Current action and preconditions to check: trajectory_clear

Your task: For each precondition in the list above, predict whether it will hold at this action.

Consider the current scene as observed from the mobile robot's camera, and analyze the predicted future states of all dynamic agents (e.g., people, animals, vehicles, or any moving entities) within the NEXT SECOND.

IMPORTANT: Only answer "very likely" if you are absolutely certain—based on strong, clear evidence—that a dynamic agent will violate the precondition in the predicted future state. Do NOT answer "very likely" for unlikely, ambiguous, or low-probability risks.

Ask yourself for each precondition: Is there a high probability, with clear and convincing evidence, that the predicted future states of any dynamic agent will interfere with the predicted future state of the currently executing action within the NEXT SECOND, causing that precondition to fail?

Assess the risk level based on these predictions. Use "likely" or "very likely" if motions create a clear risk of interference.

Use "neutral" or "improbable" if agents are nearby but their predicted paths are clearly diverging or non-conflicting.

Failure Risk Categories: "very improbable", "improbable", "neutral", "likely", "very likely"

Answer Format: Output ONLY the probability_of_failure value from these categories: "very improbable", "improbable", "neutral", "likely", "very likely"

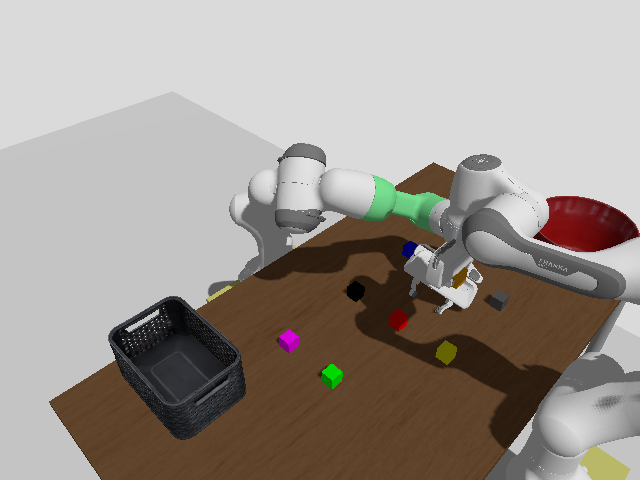

Answer: improbable